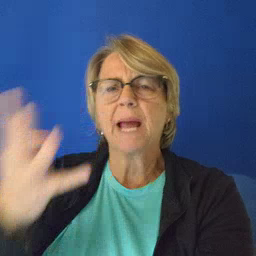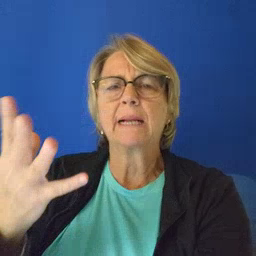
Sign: many